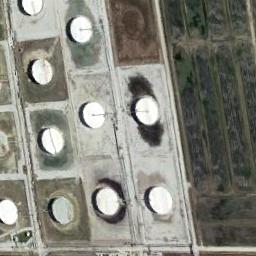
Label: storage tanks